Question: I have an Android app with a UI like this for viewing emails:

I'm trying to port this to iOS and need it to work with iOS 5.0 and above (so can't use auto-layout in iOS 6.0). Hopefully you can tell how the layout should adjust/flow based on the example.
What would be the best way to handle this type of layout? The From and Re lines need to be variable height as shown (actually the To: line as well). The message body needs to be variable height of course.
My only attempt so far has been trying to use UITableViewController with static cells. I am able to get the variable height that way, by using sizeWithFont inside heightForRowAtIndexPath, to return the required height for each row. Using that method I'm having a heck of a time trying to get the style I want (rounded corners and background only for the top part).
So is there a better way? Maybe something that uses Collection View or Container View? On some other screens I need to port I have similar issues, but they have more levels of nesting (rounded blue section inside a white section inside a rounded blue section). Or would I be better off not using IB and building the entire UI in code from just basic label elements and generic views?
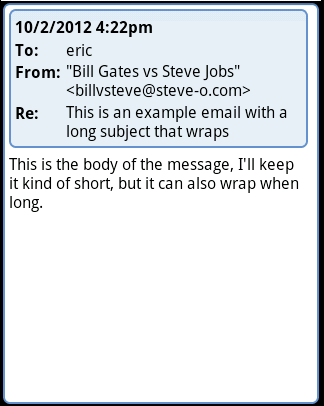
Answer: The easiest way I can think of is to manually compute for the label frames inside 'viewDidLayoutSubviews'. Here's some pseudo-code:
On creation:
1. In IB, put all labels as subviews of the blue area. Check that the autoresizing mask of the container sticks to the top, left, and right, as well as have stretchable width. We'll fix the height and the subview frames in code. The message body can be a label or a textview as a separate view.
2. In viewDidLoad, set the containing view's layer cornerRadius, borderColor, etc. as appropriate.
In 'viewDidLayoutSubviews':
1. Time label: Easy. Just set the width to the superview width minus some padding, set the height with sizeWithFont:
2. For To:, From:, and Re:; call sizeToFit. Get the max width and hold on to that.
3. To: label: Set the x to 0 and y to the time label's bottom.
4. Receiver's name label: Set x to the width you got from (2.) and y to same as (3.). Set width to (container width - (2.)) and height with sizeWithFont:.
5. Do the same steps from (3.) to (4.) for the From: and Re: rows.
6. Set the blue view height to the frame bottom of the subject label.
7. Fill the rest of the frame with the body textview/label.
You have to add paddings on your own because 'sizeToFit' and 'sizeWithFont:' won't do that for you. Also, the body 'UITextView' can scroll on it's own, but if you are expecting long subject titles then you should wrap the whole thing in another 'UIScrollView' (or in IB just set the main view's class to 'UIScrollView')